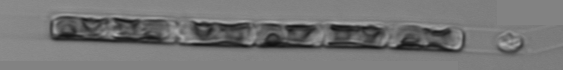
Label: Guinardia_delicatula